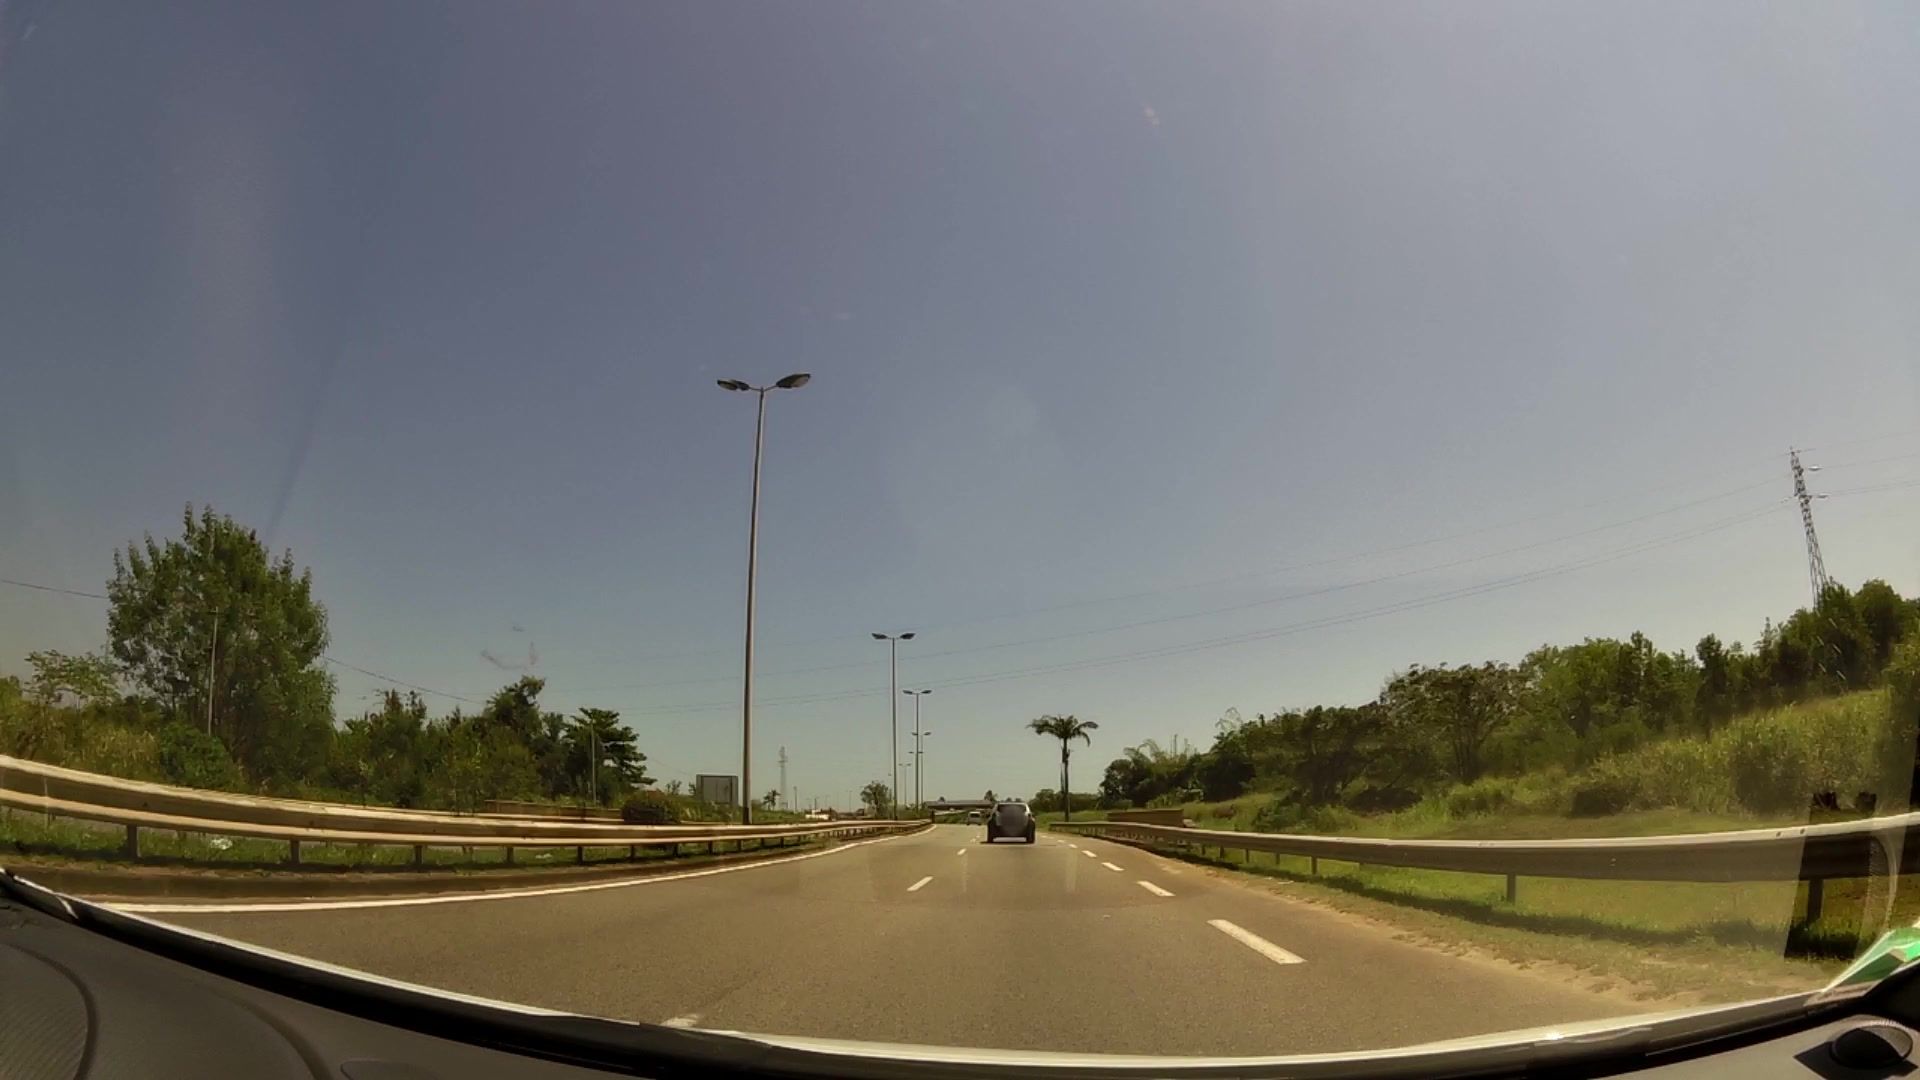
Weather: clear
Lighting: day
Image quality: good
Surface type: driving surface
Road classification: primary
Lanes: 2.0
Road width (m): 4.0
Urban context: urban centre
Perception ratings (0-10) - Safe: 1.72, Lively: 3.42, Beautiful: 1.43, Boring: 4.8, Depressing: 5.96, Wealthy: 0.87